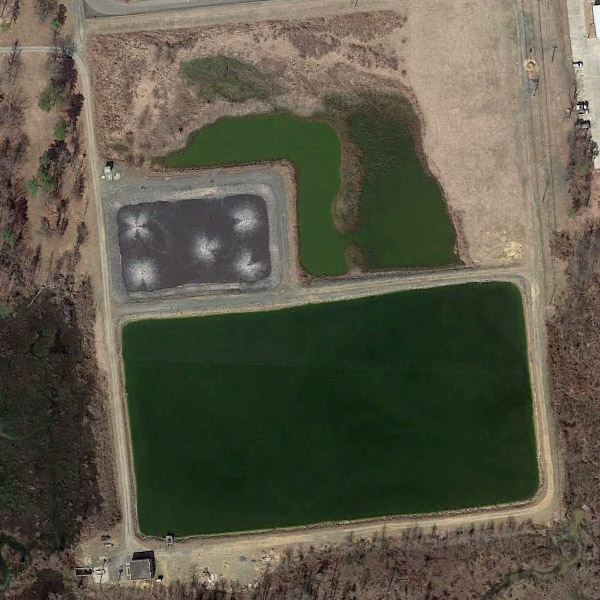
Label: Pond